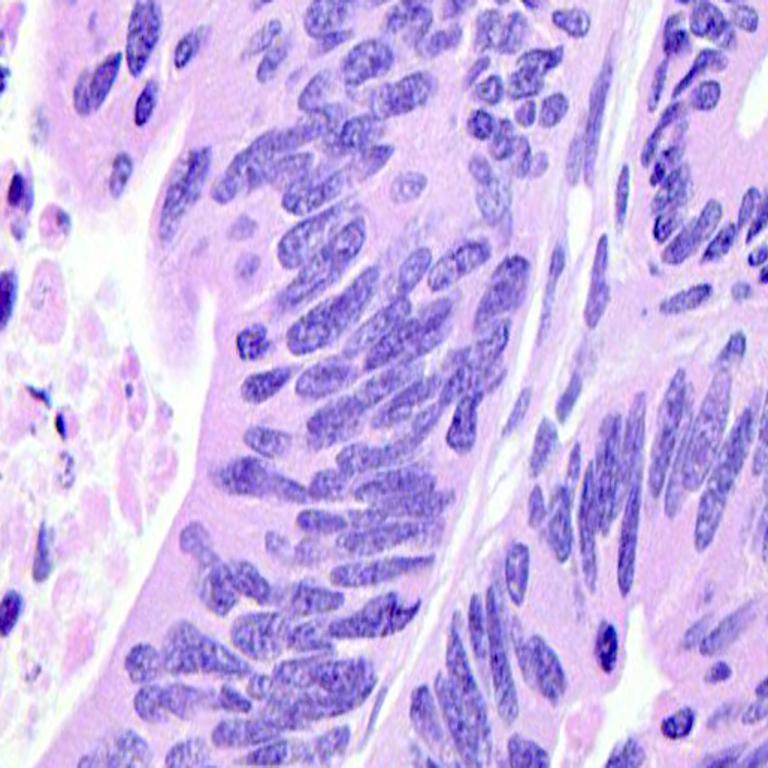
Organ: colon
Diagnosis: adenocarcinomas